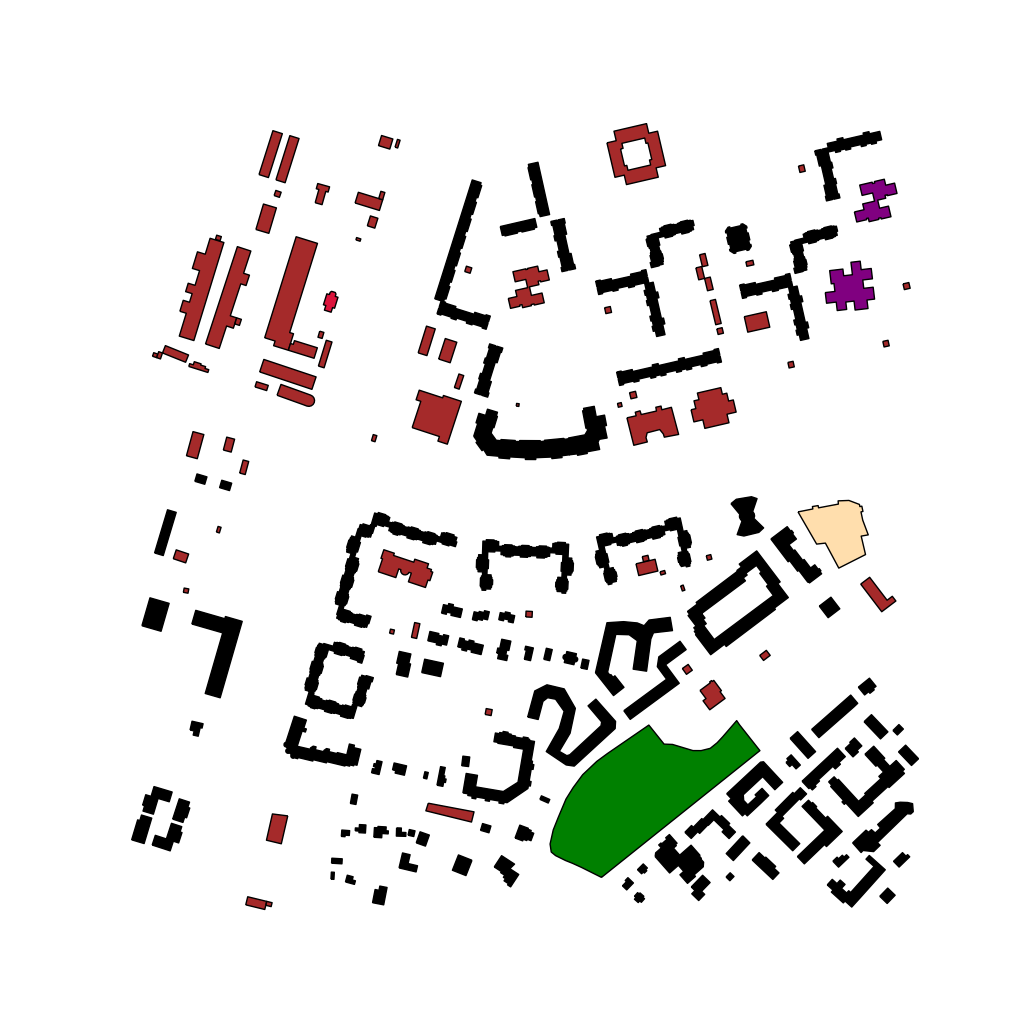
Tags: overhead vector_map, business, industrial, recreation, residential, special, modern, soviet, high_rise, individual_rise, low_rise, medium_rise, density_1, Building, Church, Facility, Kinder, Park, Supermkt, 1.0 km²